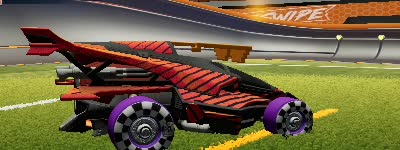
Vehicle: aftershock